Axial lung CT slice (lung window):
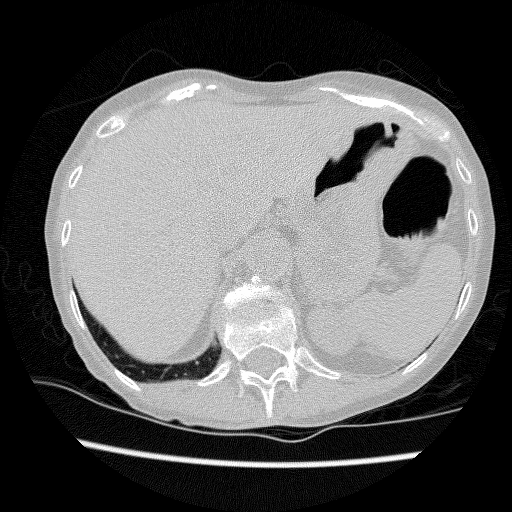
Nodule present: no